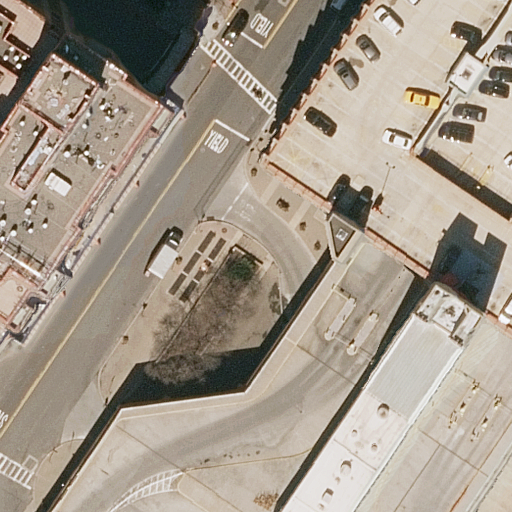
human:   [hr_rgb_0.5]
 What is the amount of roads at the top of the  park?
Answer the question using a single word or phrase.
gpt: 0

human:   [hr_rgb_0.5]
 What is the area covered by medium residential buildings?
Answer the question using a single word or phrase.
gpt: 0m2

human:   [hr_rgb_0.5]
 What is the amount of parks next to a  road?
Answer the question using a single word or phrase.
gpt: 1

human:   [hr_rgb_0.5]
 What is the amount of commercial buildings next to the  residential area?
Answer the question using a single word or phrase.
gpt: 0

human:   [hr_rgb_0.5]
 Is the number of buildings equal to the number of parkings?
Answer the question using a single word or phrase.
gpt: no

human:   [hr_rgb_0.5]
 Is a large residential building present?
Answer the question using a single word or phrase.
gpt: yes

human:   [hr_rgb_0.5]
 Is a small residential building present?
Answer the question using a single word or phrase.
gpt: no

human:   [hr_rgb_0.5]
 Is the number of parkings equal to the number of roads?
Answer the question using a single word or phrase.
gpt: no

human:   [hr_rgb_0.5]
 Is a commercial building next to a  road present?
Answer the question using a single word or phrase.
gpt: no

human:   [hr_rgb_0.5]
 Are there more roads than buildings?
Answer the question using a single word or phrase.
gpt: yes

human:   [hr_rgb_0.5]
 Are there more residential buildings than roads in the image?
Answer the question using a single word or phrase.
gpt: no

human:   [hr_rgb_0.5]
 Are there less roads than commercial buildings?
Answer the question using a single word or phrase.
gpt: no

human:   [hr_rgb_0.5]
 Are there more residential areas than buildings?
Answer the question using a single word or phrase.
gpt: no

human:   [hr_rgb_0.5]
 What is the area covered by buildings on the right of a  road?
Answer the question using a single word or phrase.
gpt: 2488m2

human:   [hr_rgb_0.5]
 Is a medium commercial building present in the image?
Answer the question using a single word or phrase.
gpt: no

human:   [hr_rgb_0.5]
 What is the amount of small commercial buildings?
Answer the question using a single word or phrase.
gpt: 0

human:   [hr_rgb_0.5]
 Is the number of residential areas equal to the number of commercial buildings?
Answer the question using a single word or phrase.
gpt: no

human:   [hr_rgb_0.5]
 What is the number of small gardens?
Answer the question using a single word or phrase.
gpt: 0

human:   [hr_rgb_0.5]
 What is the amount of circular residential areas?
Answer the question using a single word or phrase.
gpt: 0

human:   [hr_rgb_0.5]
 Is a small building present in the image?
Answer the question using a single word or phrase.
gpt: no

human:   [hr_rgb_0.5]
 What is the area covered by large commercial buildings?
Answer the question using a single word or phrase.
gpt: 0m2

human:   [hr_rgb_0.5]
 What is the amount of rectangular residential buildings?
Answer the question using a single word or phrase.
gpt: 1

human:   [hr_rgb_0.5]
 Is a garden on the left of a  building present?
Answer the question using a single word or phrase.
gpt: yes

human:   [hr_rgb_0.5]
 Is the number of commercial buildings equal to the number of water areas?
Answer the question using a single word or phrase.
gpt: yes

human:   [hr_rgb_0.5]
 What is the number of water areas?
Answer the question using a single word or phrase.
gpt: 0

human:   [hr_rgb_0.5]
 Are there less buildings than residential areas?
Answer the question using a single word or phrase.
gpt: no

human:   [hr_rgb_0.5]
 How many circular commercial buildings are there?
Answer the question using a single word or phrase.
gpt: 0

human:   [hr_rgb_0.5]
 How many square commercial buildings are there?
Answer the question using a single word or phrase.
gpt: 0

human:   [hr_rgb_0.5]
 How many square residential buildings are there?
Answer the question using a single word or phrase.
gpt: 0

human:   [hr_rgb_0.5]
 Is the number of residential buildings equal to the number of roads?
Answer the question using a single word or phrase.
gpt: no

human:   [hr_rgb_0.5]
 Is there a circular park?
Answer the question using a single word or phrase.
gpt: no

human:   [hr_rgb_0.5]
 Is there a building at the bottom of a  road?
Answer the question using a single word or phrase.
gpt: yes

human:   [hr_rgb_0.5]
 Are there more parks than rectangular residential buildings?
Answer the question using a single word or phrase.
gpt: no

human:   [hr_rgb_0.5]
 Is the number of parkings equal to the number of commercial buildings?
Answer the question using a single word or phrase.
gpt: no

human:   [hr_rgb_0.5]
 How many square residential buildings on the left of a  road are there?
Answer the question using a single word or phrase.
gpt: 0

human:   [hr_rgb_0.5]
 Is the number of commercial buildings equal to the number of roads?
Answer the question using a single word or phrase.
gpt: no